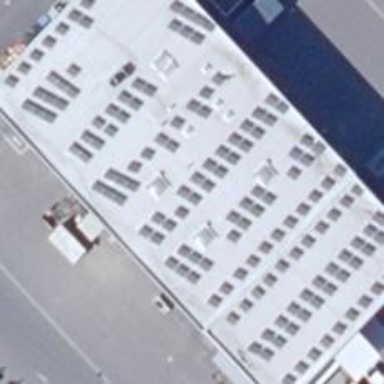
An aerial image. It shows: Car rental shop.